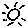
Label: sun